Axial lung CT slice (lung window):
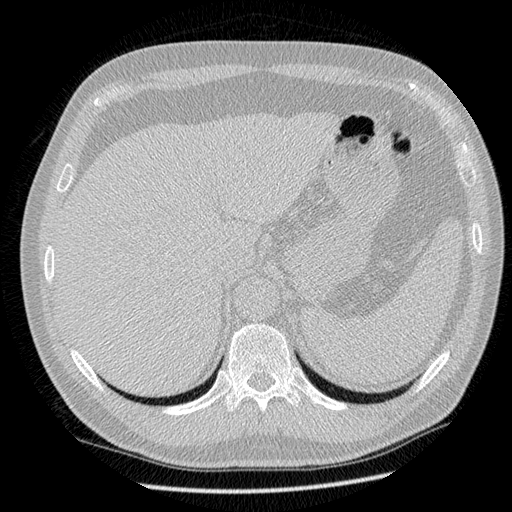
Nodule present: no